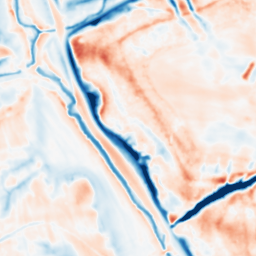
Category: multiscale
Decomposition family: dog_multiscale
Decomposition parameters: sigma_ratio: 1.4
n_scales: 6
base_sigma: 1
Upsampling method: sinc_hamming
Upsampling parameters: scale: 4
kernel_size: 8
Upsampling scale: 4